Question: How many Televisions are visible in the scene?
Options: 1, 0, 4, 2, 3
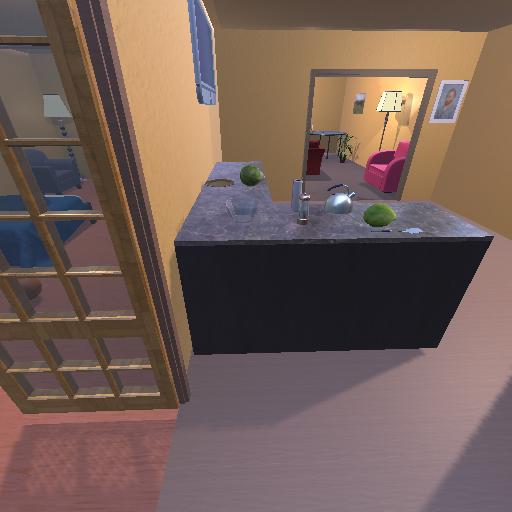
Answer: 1